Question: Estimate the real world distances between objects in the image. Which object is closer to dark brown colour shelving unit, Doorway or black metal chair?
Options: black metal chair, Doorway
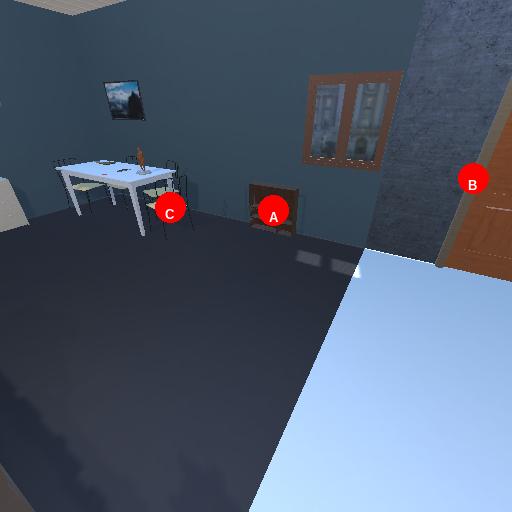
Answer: black metal chair